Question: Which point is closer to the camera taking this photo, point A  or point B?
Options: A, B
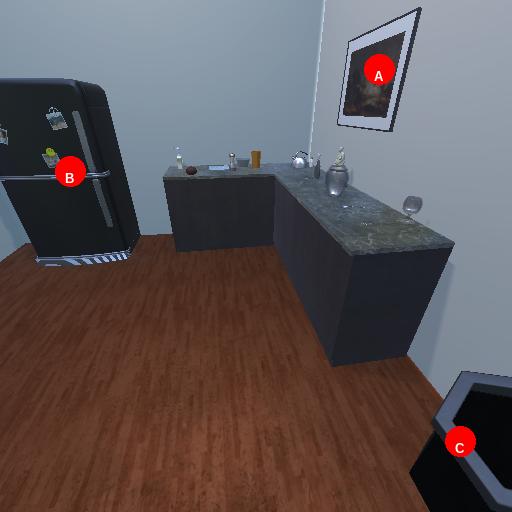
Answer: A